Question: I have a bunch of UIImages that consist of black and white book pages. I want to be able to "crop" or "cut" the image based on where the page ends (Where the white space begins). To illustrate what I mean, look at the image below. I want to crop the image programatically right after the word "Sie".

I am not sure how to go about this problem. I have gave it some thought however, perhaps detecting where the black pixels stop since it will always be black and white but not sure how to properly do this. Can anyone offer any insight or tell me how this may be done?
Thank you so much!
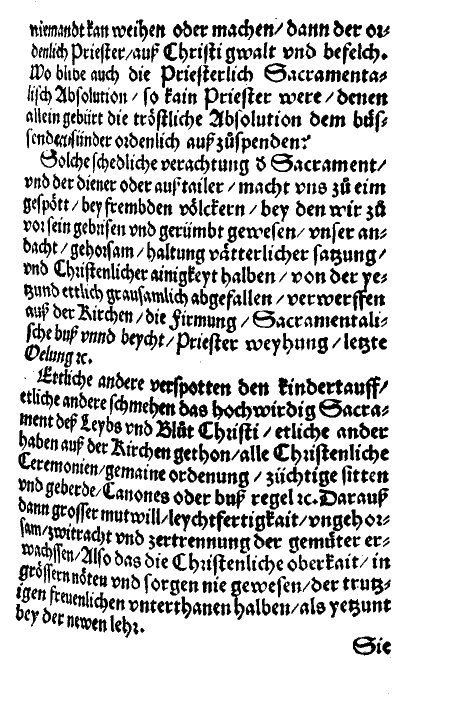
Answer: Here's some python code I wrote using the Python Imaging Library. It finds the lowest black pixel, and then crops the image five pixels down from that y value.
'''
import Image
img = Image.open("yourimage.fileformat")
width,_ = img.size
lowestblacky = 0
for i, px in enumerate(img.getdata()):
if px[:3] == (0, 0, 0):
y = i/width
if y > lowestblacky:
lowestblacky = y
img.crop((0,0,width,lowestblacky+5)).save("yourimagecropped.fileformat")
'''
Python is available on nearly all operating systems, so I hope you'll be able to use this. If you want to crop the image right after the last black pixel, simply remove the "+5" from the last line, or change the value to your liking.